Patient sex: F
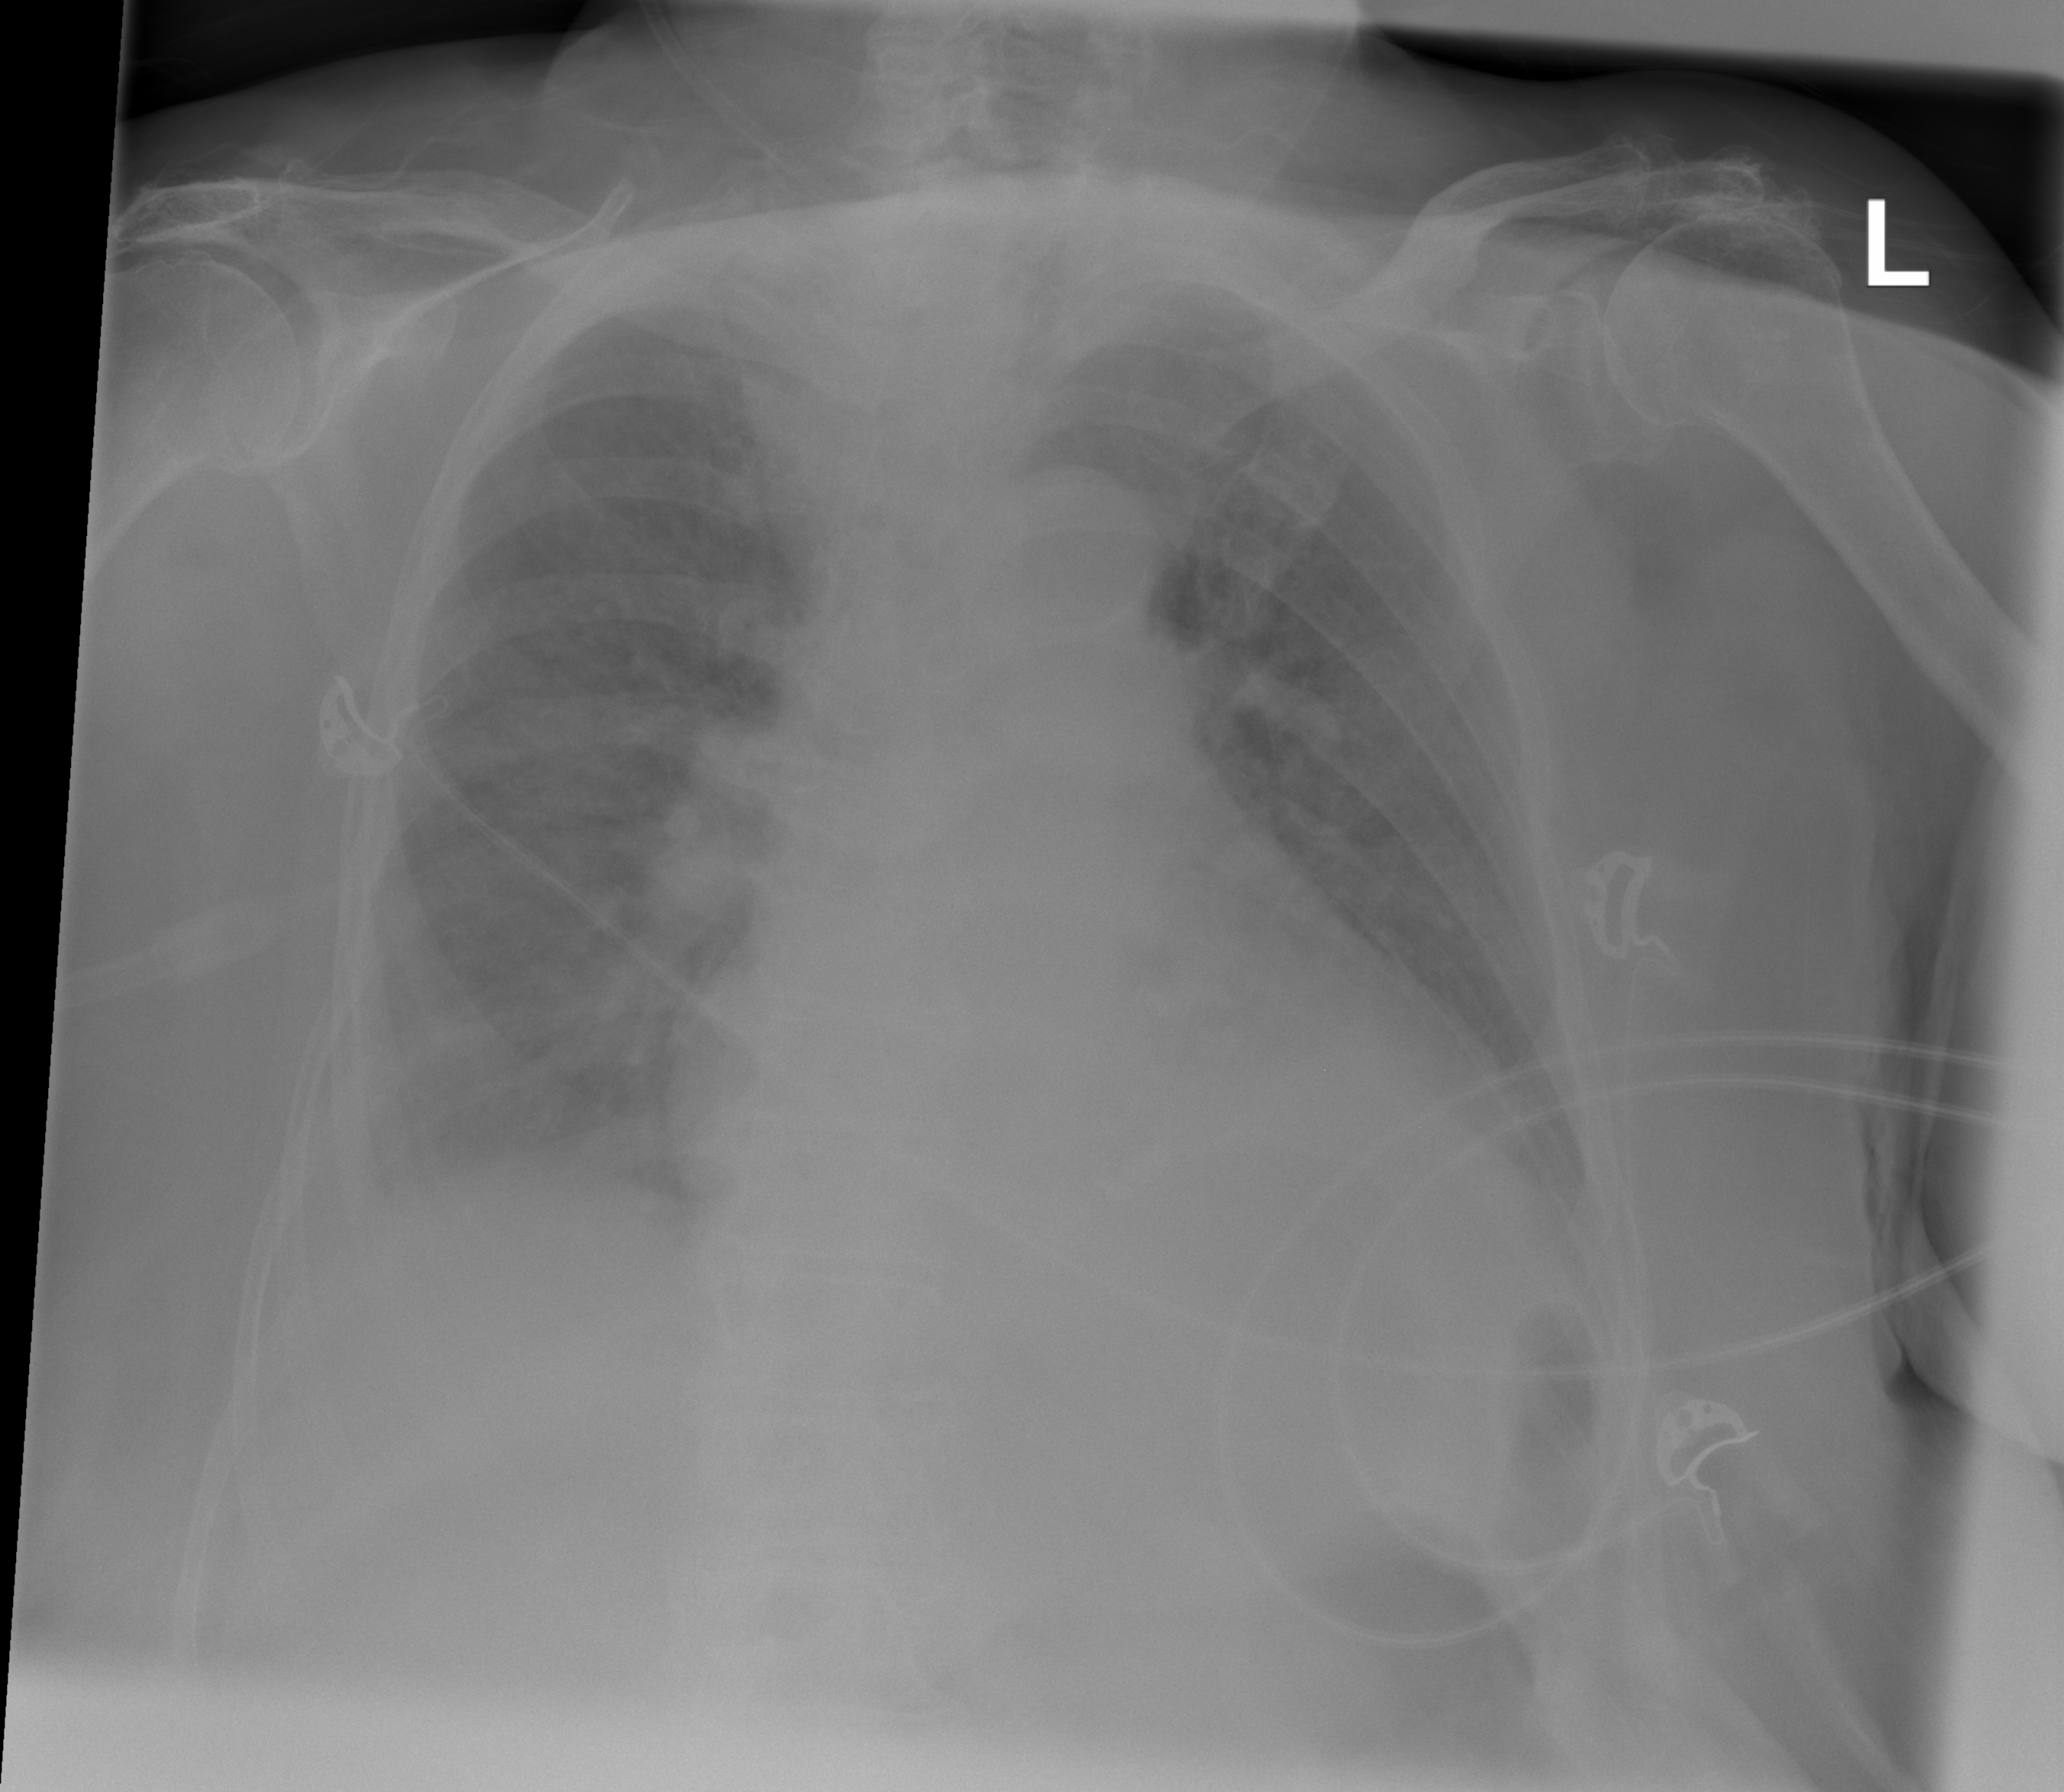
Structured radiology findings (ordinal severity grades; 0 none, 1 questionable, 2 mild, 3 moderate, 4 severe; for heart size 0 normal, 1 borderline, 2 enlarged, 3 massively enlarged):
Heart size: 2
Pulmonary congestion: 2
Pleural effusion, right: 1
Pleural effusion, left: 2
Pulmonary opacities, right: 0
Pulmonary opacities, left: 0
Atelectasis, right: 1
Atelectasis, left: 2